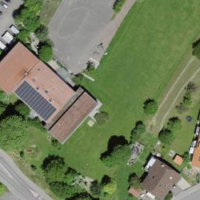
EUNIS habitat code: 55
Species observed at this site:
Acer campestre